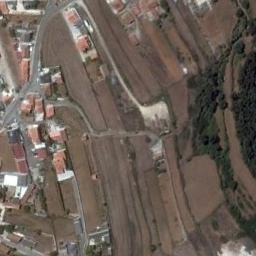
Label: terrace